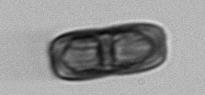
Label: Ephemera